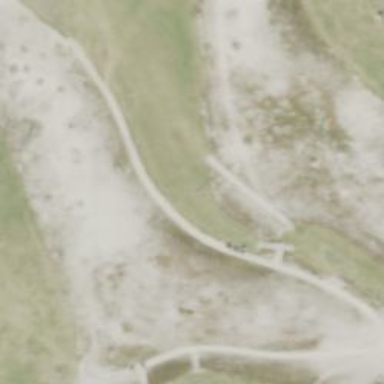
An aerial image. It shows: Footway that serves as golf path.